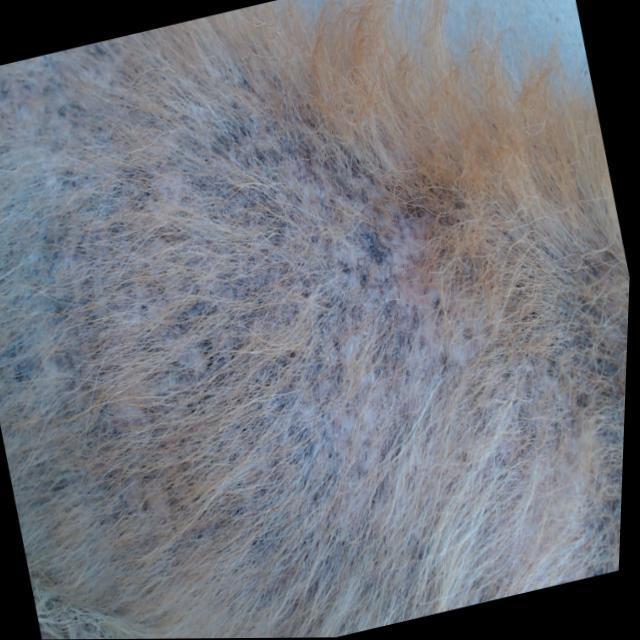
Canine demodicosis (Demodex mange) — caused by Demodex canis mites. Presents with alopecia, follicular papules, pustules, and comedones. Often localized on face and forelimbs.